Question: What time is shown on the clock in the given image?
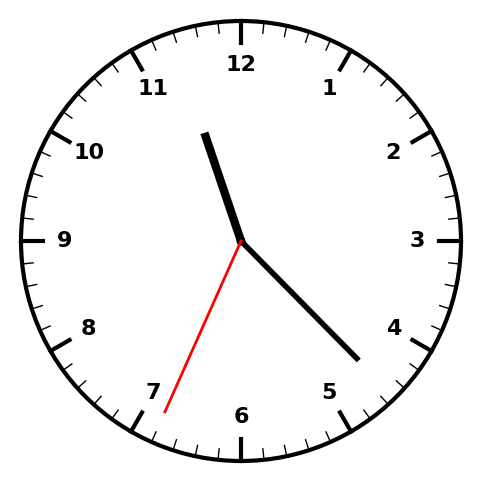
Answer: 11:22:34